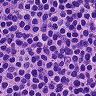
Metastatic tissue present: no